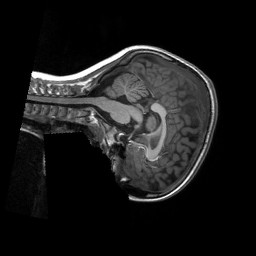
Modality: T1w
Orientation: sagittal
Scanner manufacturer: siemens
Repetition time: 2.3 s
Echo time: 0.00229 s